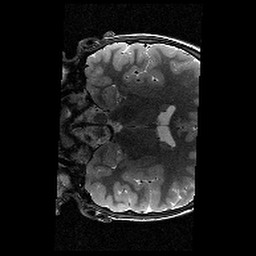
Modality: T2w
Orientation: coronal
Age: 11
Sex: male
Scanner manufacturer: siemens
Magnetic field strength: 3 T
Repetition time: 9.23 s
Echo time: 0.067 s